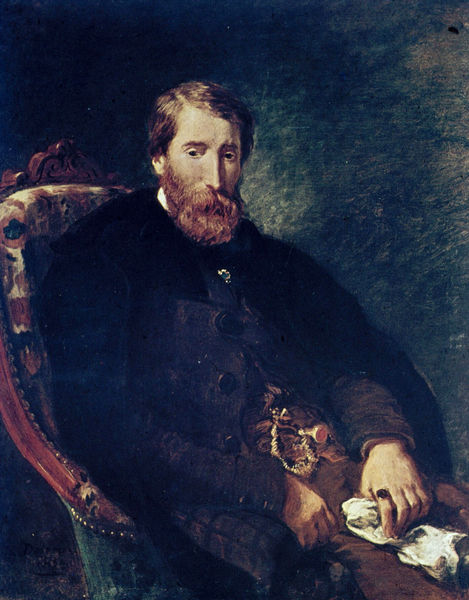
Titel: Porträt Alfred Bruyas
Künstler: Eugène Delacroix
Standort: Montpellier
Institution: Musée Fabre
Schlagwörter: blau, dunkel, gemälde, hand, mann, schatten, weiß, cezanne, grün, sitzen, braun, finger, frisur, haar, hintergrund, holz, licht, mund, nase, ohr, raum, schmuck, schwarz, stirn, stuhl, türkis, zeichnung, ölbild, blick, gürtel, rot, tuch, karo, alt, anzug, bart, hose, jacke, schnurrbart, arme, augen, kragen, samt, trauer, vollbart, ärmel, bildnis, herr, hände, portrait, porträt, auge, gold, mantel, sessel, sitzend, adel, vater, augenbrauen, knopf, scheitel, traurig, fell, bein, wangen, papier, armlehne, düster, lehne, kette, angst, polster, zeigefinger, seitenscheitel, maler, melancholisch, allein, edel, trübe, nägel, knöpfe, nieten, weste, ring, schnalle, offen, krank, fingerring, künstler, selbstbildnis, herrscher, uhrenkette, uhrkette, taschentuch, halbfigurig, leder, müde, gelehrter, anstecknadel, taschenuhr, gepolstert, beschläge, sorge, siegelring, duster, niete, polsternägel, mantek, melancholiker, knöpge, gemäldde, charakternase, bartfarbe, knüllen, paorträt, 1900, bluck, taschenurh, nieden, gemäldd